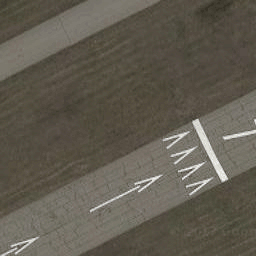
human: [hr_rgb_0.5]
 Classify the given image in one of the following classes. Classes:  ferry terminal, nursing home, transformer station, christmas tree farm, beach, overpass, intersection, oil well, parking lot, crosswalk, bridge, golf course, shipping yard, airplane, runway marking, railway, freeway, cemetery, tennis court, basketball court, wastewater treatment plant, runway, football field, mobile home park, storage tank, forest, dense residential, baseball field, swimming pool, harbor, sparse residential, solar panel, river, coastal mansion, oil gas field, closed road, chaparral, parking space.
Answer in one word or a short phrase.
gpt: runway